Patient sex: M
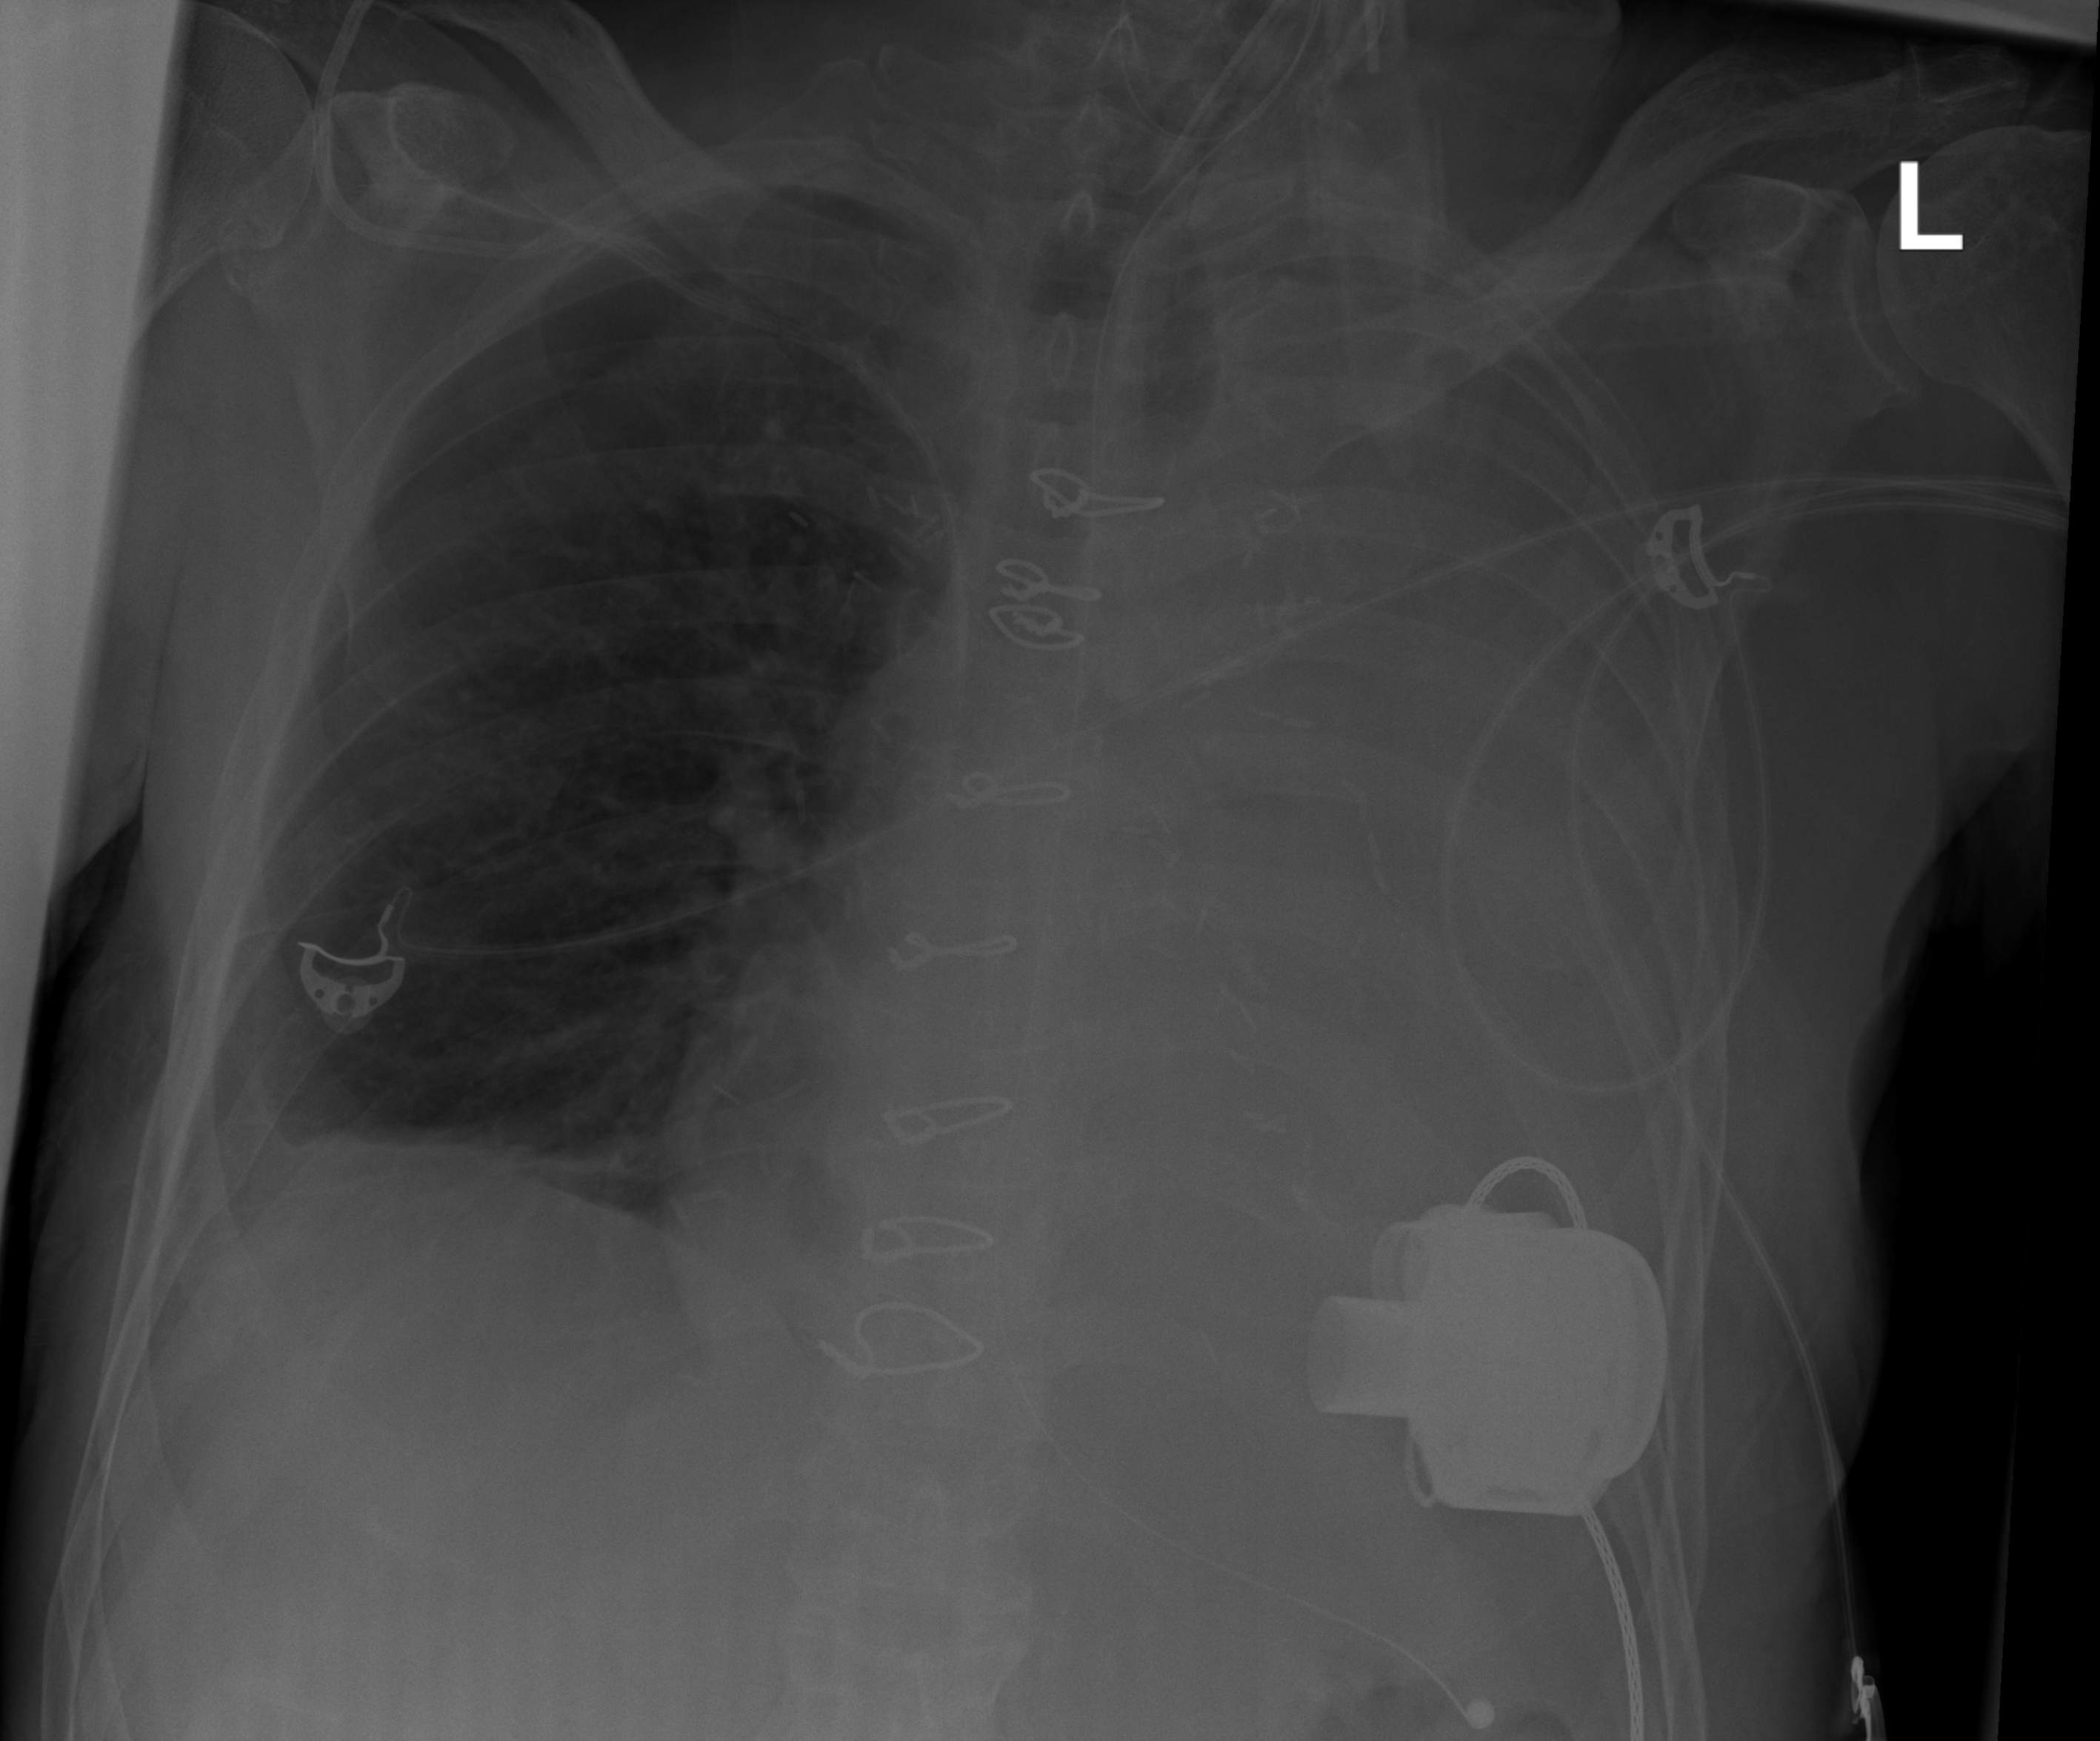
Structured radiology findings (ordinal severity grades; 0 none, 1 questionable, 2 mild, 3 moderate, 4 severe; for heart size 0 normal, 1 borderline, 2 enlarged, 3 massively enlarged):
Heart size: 2
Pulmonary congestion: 2
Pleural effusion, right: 1
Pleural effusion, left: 4
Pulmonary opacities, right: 0
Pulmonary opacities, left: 3
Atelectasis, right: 2
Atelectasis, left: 3